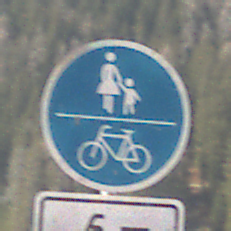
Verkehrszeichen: GemeinsamerGehUndRadweg
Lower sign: EinspurigeFahrzeugeFrei2
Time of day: Midday
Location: Outdoor (Nature)
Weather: PartlyCloudy
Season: NotSpecified
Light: Natural